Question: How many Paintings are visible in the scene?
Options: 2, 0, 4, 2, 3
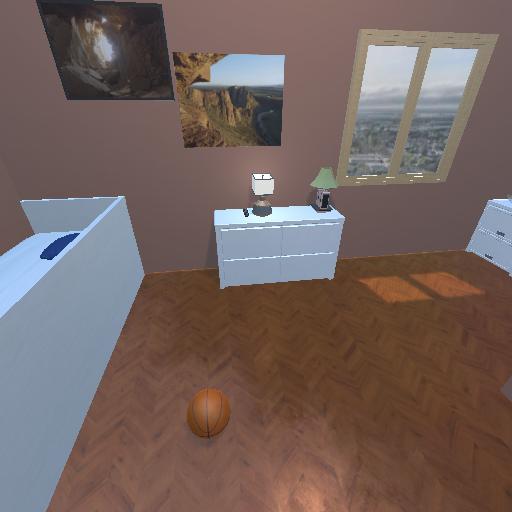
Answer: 2